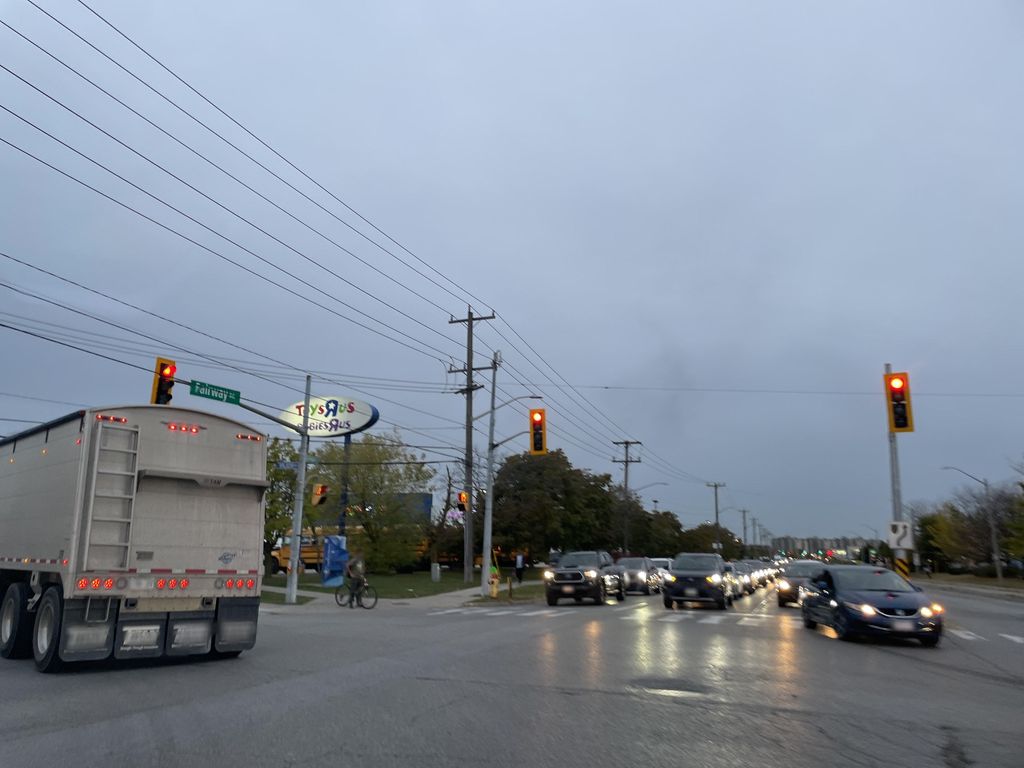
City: kitchener-waterloo